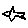
Label: bird